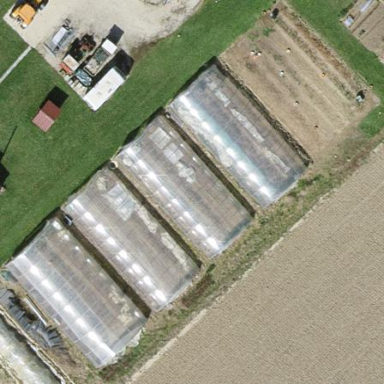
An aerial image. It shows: Area dedicated to greenhouse horticulture.